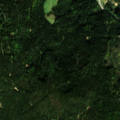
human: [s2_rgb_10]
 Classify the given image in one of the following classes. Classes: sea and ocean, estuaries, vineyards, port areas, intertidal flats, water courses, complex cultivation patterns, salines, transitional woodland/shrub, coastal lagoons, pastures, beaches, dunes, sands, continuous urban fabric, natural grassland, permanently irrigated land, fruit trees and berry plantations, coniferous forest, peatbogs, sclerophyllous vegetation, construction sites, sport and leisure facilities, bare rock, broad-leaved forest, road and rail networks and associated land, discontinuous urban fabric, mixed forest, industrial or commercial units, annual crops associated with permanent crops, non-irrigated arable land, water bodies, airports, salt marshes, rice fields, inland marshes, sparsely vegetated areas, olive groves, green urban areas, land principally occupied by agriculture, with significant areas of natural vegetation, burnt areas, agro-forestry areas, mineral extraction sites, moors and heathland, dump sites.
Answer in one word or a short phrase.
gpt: coniferous forest, mixed forest